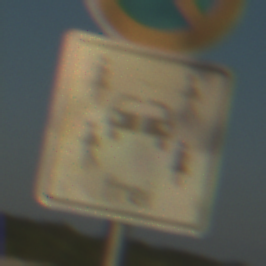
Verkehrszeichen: CarsharingfahrzeugeFrei
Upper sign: EingeschraenktesHalteverbot
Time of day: SunriseSunset
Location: Outdoor (Beach)
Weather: Clear
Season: NotSpecified
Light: Natural